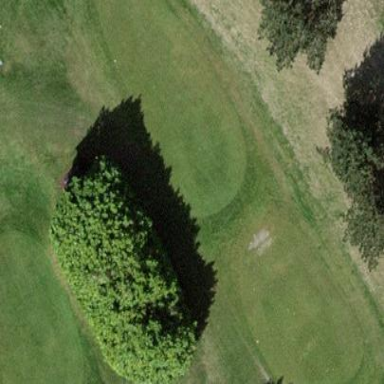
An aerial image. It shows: Golf tee.